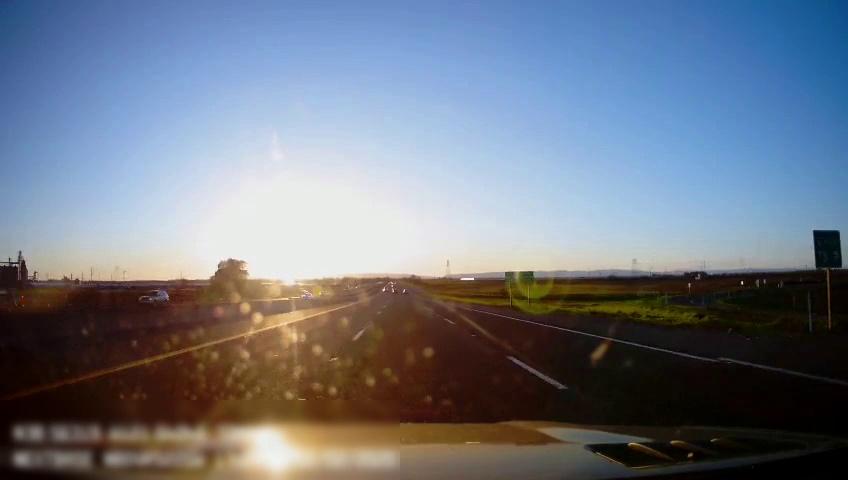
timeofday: Day
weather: Sunny
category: Drivable Space
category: Drivable Space
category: Vehicles | SUV
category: Lanes | Alternate Lane
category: Lanes | Current Lane
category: Lanes | Current Lane
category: Lanes | Alternate Lane
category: Traffic | Signs
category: Traffic | Signs